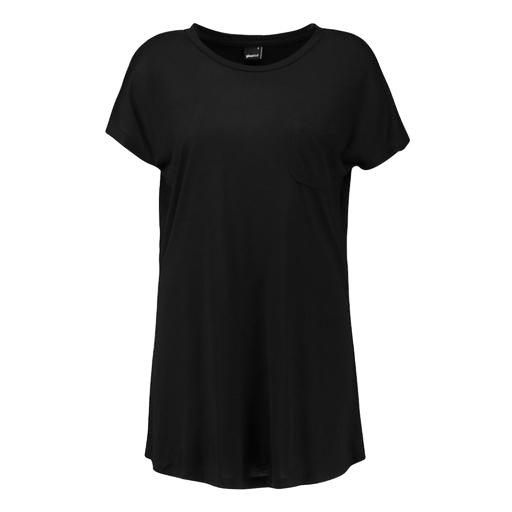
black women's jude extra-long t-shirt, longline pocket t-shirt, black long length t-shirt, white background